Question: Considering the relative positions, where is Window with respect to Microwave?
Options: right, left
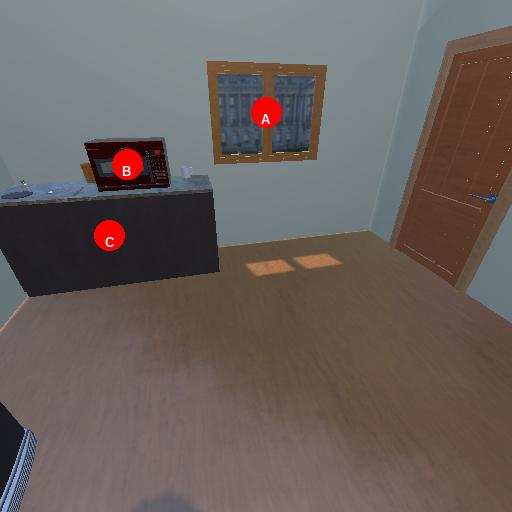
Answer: right